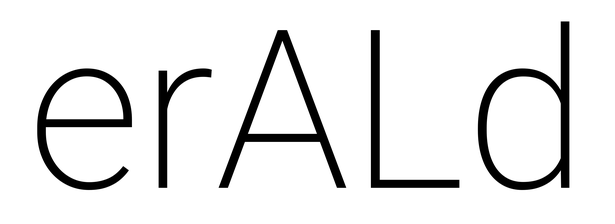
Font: Roboto_ExtraLight